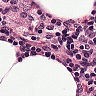
Metastatic tissue present: no